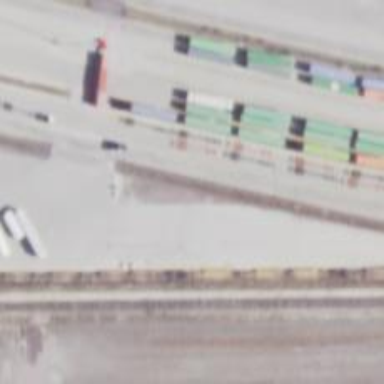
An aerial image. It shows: Abandoned railway yard.